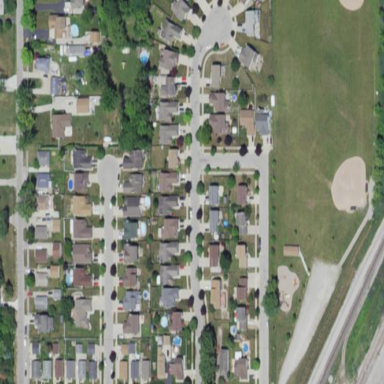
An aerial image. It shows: Residential area composed of single-family homes.